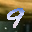
Label: 9